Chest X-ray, PA view. Patient: 42 years old, sex M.
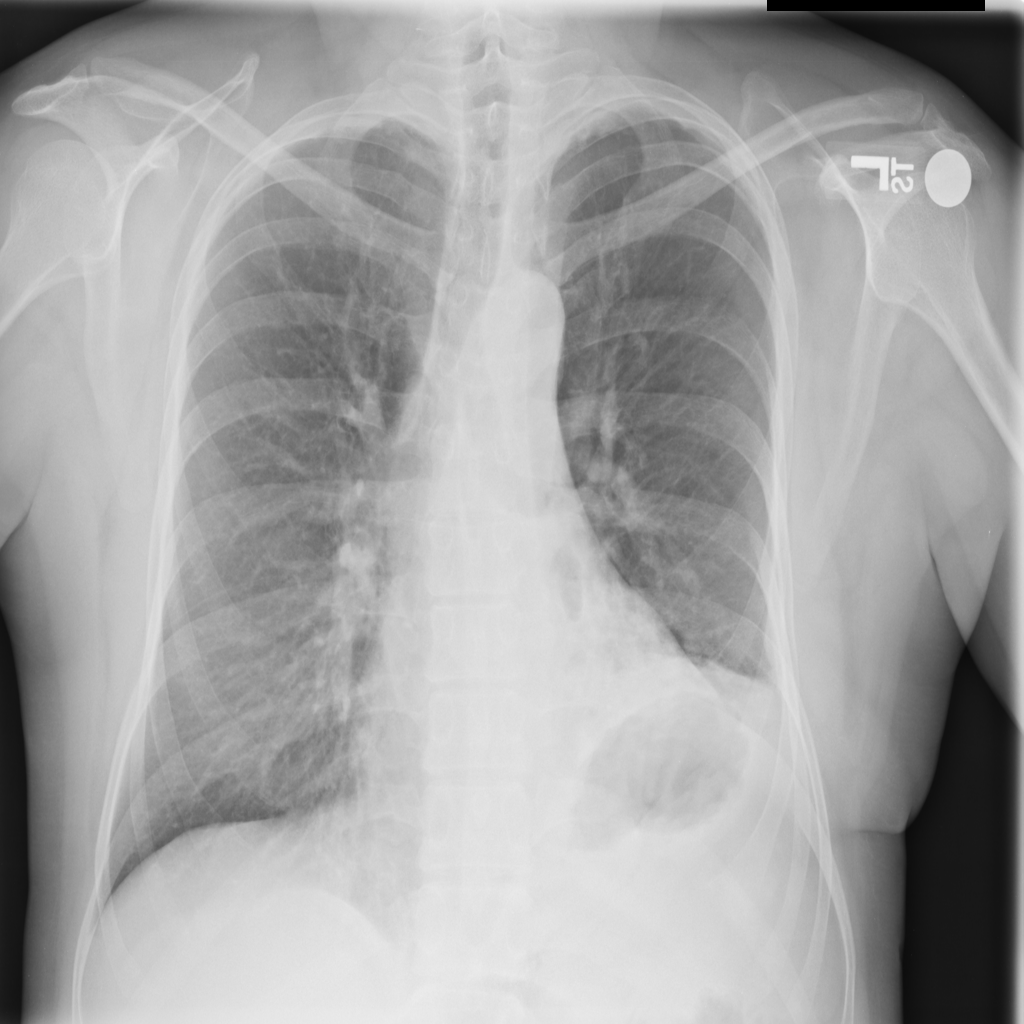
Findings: No Finding